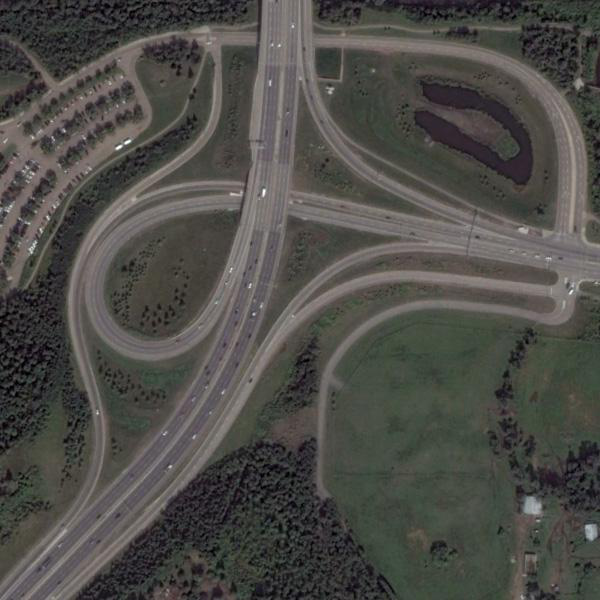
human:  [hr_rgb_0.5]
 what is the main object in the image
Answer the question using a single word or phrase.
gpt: viaduct